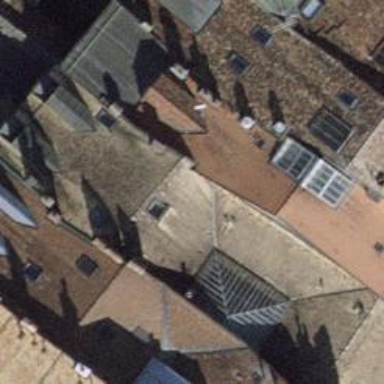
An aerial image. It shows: Apartments building with gabled roof made of roof tiles. The roof orientation is across.